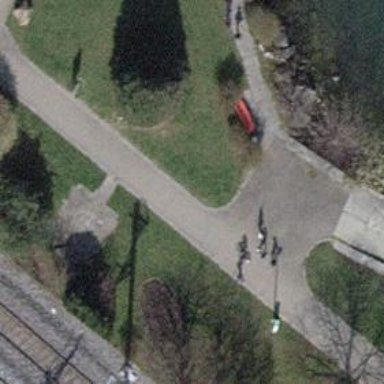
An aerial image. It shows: Bench for seating.